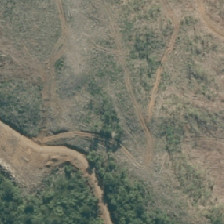
Land cover: harvested_forest